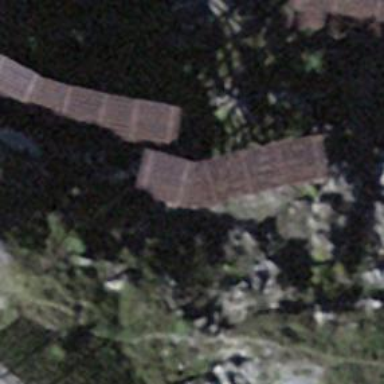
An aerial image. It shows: Structure designed for avalanche protection.